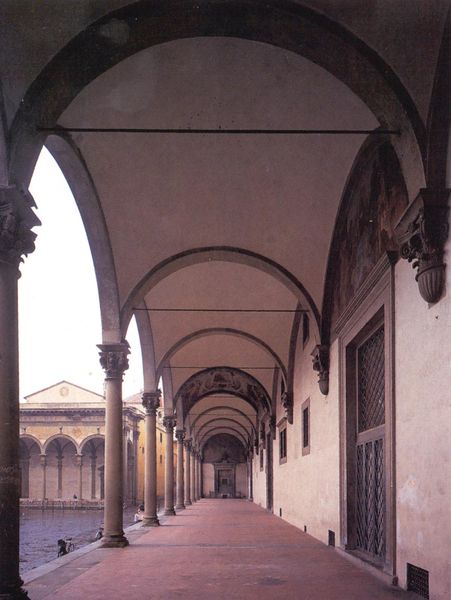
Titel: Ospedale degli Innocenti (Innenansicht der Loggia)
Künstler: Filippo Brunelleschi
Standort: Firenze
Institution: Ospedale degli Innocenti
Schlagwörter: blau, gemälde, himmel, mann, schatten, wasser, weiß, baden, ocker, braun, fenster, hell, licht, säule, säulen, tür, dach, gebäude, weg, beige, architektur, sockel, stein, häuser, gitter, kanal, kirche, boden, decke, gotik, renaissance, rosa, boot, rund, bassin, relief, wellen, bogen, italien, perspektive, türen, venedig, giebel, hof, türe, platz, rundbogen, tor, galerie, halle, foto, fotografie, bögen, eingang, gang, arkade, innenhof, loggia, gewölbe, kloster, münchen, zentralperspektive, symmetrisch, arkaden, kapitelle, kapitell, photo, portal, öffnung, gesims, gotisch, fluchtpunkt, antik, mittelalter, rundbögen, fresken, florenz, deckengemälde, fresko, basis, gothik, korinthisch, schaft, wasserbecken, antikisch, basilika, säulenhalle, säulengang, kreuzgang, tympanon, kollonade, firenze, romanisch, bogengang, vorhalle, artrium, gurte, gepflastert, portaö, gurtbögen, fnster, korinthisches kapitell, donatello, secke, milan, mmerwasser, aufleger, venegid